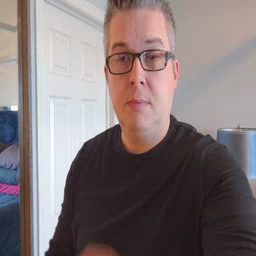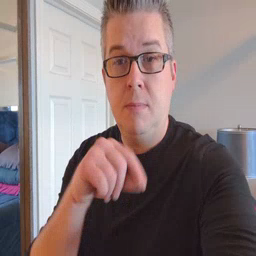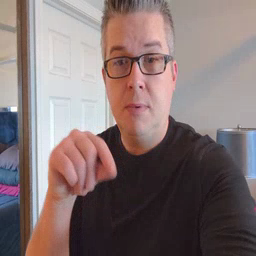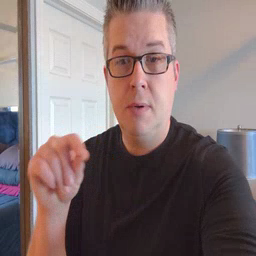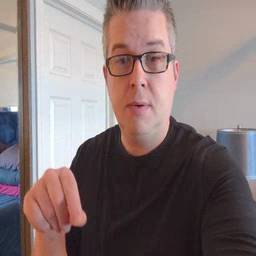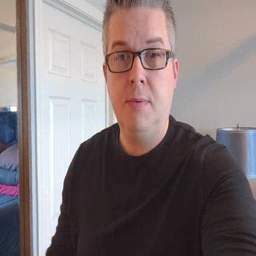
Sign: pen